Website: home-depot
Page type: payment
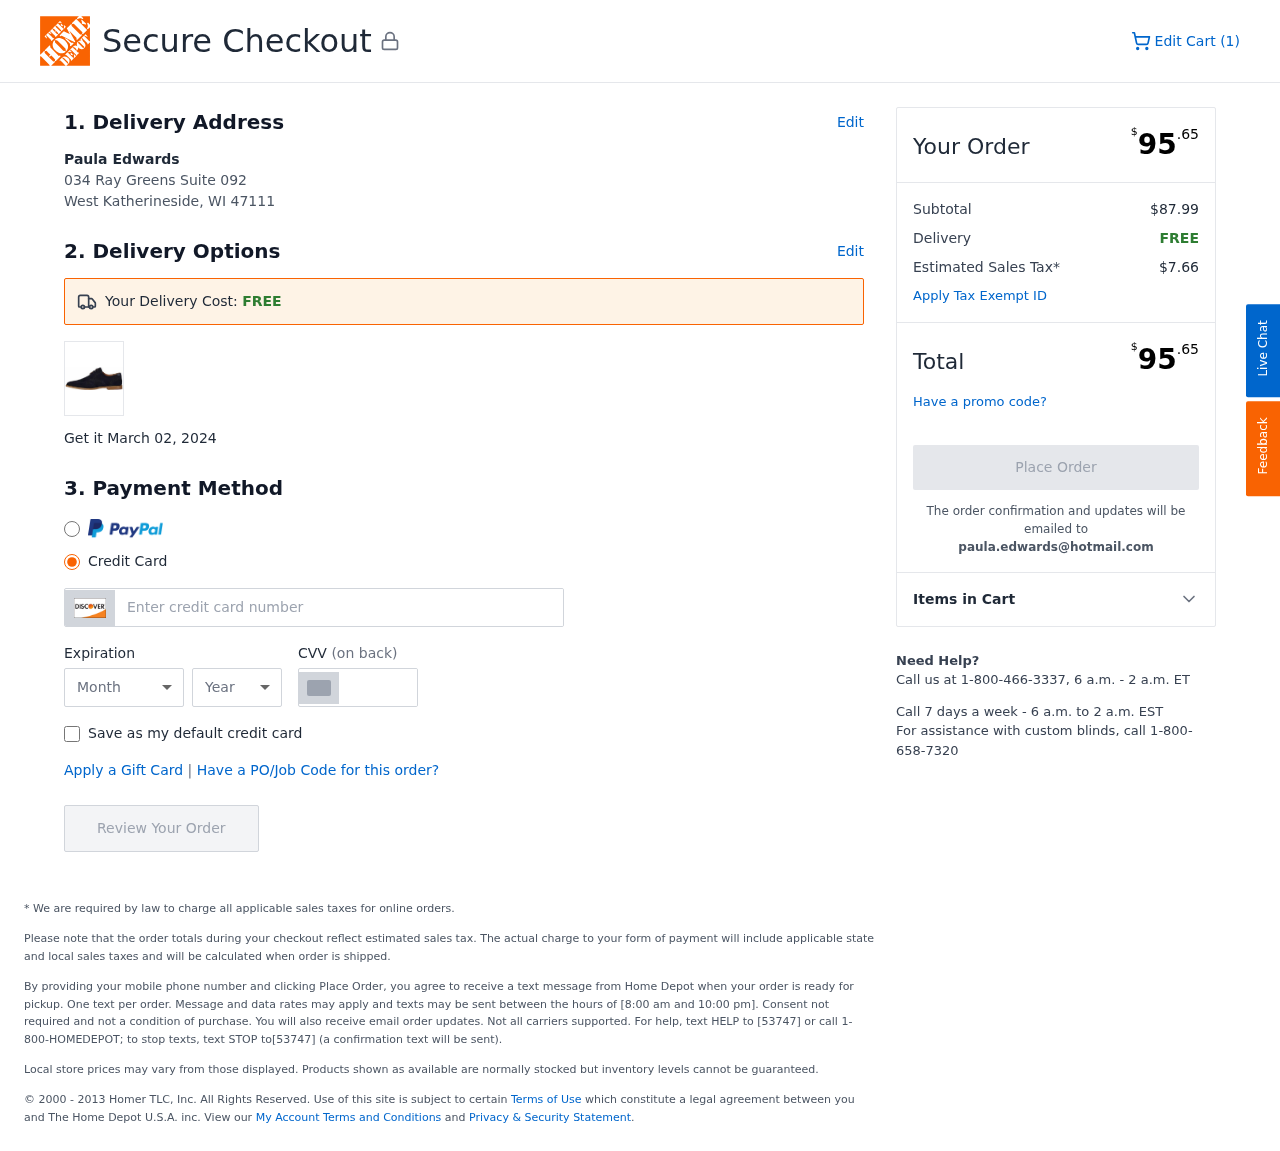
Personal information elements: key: PII_CARD_CVV
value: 187
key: PII_CARD_EXPIRY_MONTH
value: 12
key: PII_CARD_EXPIRY_YEAR
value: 27
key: PII_CARD_NUMBER
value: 6011 4933 8493 2852
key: PII_CITY_STATE_ZIP
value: West Katherineside, WI 47111
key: PII_EMAIL
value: paula.edwards@hotmail.com
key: PII_FULLNAME
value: Paula Edwards
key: PII_STREET
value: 034 Ray Greens Suite 092
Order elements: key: ORDER_NUM_ITEMS
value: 1
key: ORDER_DELIVERY_DATE
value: March 02, 2024
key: ORDER_TOTAL
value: $95.65
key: ORDER_SUBTOTAL
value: $87.99
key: ORDER_SHIPPING_COST
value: FREE
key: ORDER_TAX
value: $7.66